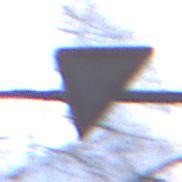
Verkehrszeichen: VorfahrtGewaehren
Umgebung: Outdoor, Nature
Tageszeit: MorningAfternoon
Wetter: PartlyCloudy
Licht: Natural
Jahreszeit: NotSpecified
Kontrast: LowContrast